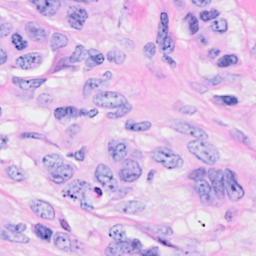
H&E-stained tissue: Breast